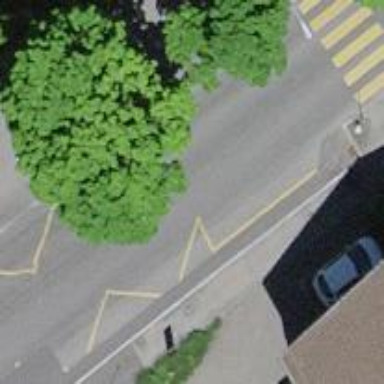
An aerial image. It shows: Bus stop with stop position for public transport.